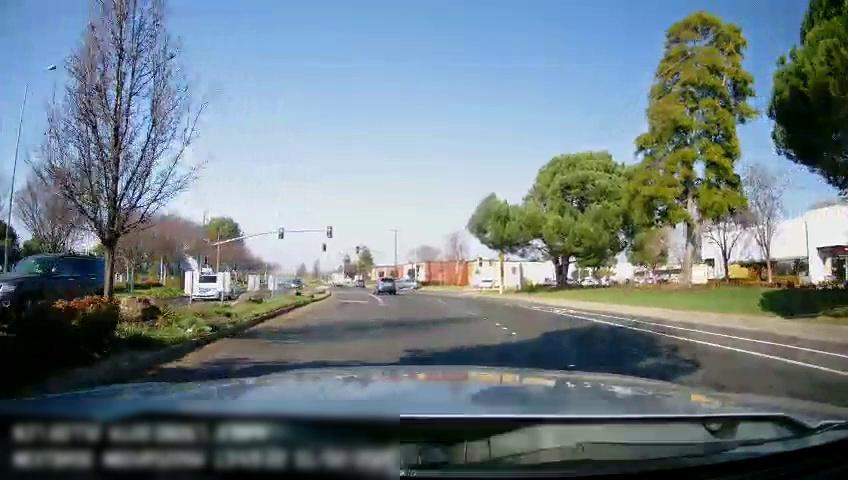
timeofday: Day
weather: Sunny
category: Drivable Space
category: Vehicles | SUV
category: Vehicles | Truck
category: Vehicles | SUV
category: Vehicles | Car
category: Vehicles | SUV
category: Vehicles | Car
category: Vehicles | SUV
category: Lanes | Alternate Lane
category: Lanes | Alternate Lane
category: Lanes | Alternate Lane
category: Lanes | Current Lane
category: Lanes | Current Lane
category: Traffic | Lights
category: Traffic | Lights